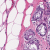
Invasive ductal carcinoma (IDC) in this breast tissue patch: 0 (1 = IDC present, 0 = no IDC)